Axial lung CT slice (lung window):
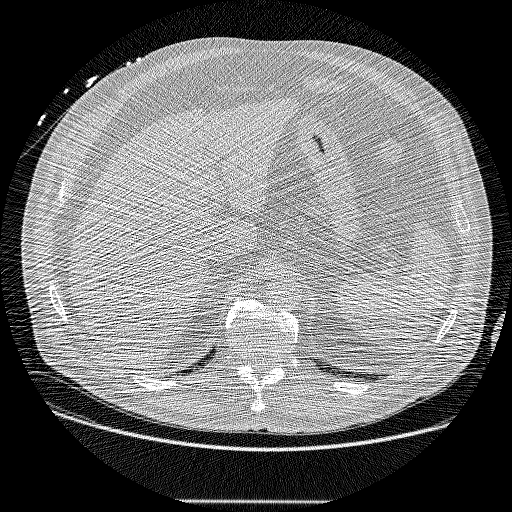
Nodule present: no